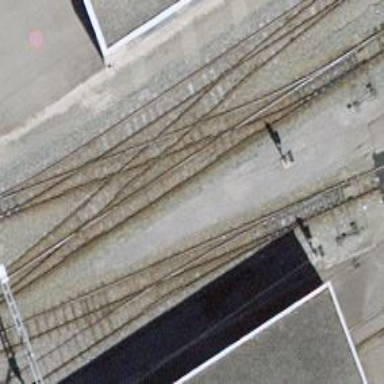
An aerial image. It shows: Narrow gauge railway with electrified contact lines.